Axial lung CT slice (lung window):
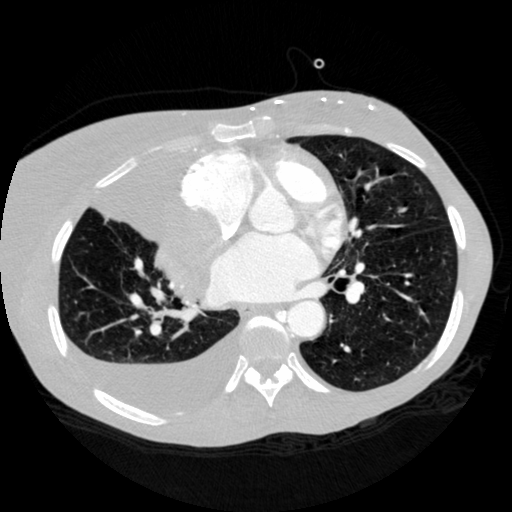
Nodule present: no